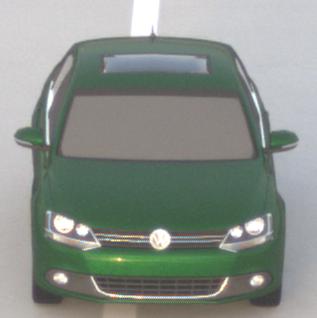
Make: VW
Model: Jetta 1.2 TSI
Detailed model: Jetta (IV)
Model produced from: 2011/01
Model produced until: 2014/08
Doors: 4
Color: green
Road condition: dry road
Daytime: sunrise or sunset
Contrast: low contrast